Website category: sports
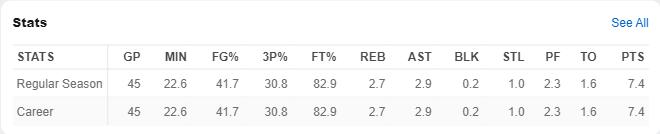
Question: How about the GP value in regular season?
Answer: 45

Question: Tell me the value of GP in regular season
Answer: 45

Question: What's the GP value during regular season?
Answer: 45

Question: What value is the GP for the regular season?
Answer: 45

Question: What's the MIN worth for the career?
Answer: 22.6

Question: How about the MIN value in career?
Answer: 22.6

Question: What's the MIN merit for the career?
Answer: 22.6

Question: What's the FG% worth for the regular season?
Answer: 41.7

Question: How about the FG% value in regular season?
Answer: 41.7

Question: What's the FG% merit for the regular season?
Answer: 41.7

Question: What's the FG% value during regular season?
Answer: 41.7

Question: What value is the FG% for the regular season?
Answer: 41.7

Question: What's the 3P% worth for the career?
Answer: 30.8

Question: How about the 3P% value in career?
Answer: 30.8

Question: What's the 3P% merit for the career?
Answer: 30.8

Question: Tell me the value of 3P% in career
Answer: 30.8

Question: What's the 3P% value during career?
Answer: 30.8

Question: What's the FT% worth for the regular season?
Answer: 82.9

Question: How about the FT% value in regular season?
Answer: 82.9

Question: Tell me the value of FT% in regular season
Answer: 82.9

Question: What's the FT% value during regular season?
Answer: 82.9

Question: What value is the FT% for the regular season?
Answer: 82.9

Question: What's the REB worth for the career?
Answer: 2.7

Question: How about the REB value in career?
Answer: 2.7

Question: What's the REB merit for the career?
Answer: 2.7

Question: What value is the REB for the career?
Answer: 2.7

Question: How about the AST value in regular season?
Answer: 2.9

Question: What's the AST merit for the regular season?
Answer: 2.9

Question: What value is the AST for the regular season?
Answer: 2.9

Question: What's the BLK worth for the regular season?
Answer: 0.2

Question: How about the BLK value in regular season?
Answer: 0.2

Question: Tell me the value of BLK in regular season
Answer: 0.2

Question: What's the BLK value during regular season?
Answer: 0.2

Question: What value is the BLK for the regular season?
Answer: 0.2

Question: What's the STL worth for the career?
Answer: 1.0

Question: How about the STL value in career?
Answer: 1.0

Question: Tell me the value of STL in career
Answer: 1.0

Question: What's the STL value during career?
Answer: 1.0

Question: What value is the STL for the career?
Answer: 1.0

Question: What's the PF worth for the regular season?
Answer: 2.3

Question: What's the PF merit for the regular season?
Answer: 2.3

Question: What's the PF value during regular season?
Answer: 2.3

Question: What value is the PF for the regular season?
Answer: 2.3

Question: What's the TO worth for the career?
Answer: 1.6

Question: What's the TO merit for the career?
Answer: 1.6

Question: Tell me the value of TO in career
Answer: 1.6

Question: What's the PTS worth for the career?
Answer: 7.4

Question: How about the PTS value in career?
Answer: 7.4

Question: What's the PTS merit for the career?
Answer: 7.4

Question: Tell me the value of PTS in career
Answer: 7.4

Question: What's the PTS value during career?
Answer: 7.4

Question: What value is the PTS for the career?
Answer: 7.4